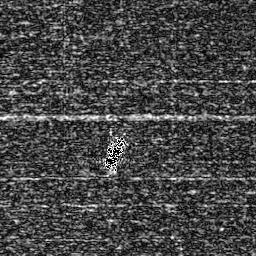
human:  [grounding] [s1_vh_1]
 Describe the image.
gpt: In the satellite image, there is  <ref>1 medium ship </ref> <box>[[39, 52, 48, 66, 0]]</box> located at center.